Question: I have a vertical 'LinearLayout' with two 'TextView' inside it. The former contains a static text property (it's text never change) and the last contains a regressive timer. The image below shows both items:

I want to eliminate the blank space that both texts have both top and bottom. I've tried several approaches...
'''
android:includeFontPadding="false"
android:lineSpacingMultiplier="1"
android:lineSpacingExtra="0dp"
android:paddingTop="0dp"
android:paddingBottom="0dp"
android:layout_marginTop="0dp"
android:layout_marginBottom="0dp"
'''
...but none of them removed the space above the text. How can I make both texts close to each other without any extra space?
PS: I've found <URL>, but no one answered it.
---
Full layout code:
'''
<LinearLayout
android:id="@+id/boxTime"
android:orientation="vertical"
android:layout_width="wrap_content"
android:layout_height="wrap_content"
android:layout_alignParentTop="true"
android:layout_centerHorizontal="true"
android:layout_marginTop="20dp" >
<TextView
android:id="@+id/textRemainingTime2"
android:layout_width="wrap_content"
android:layout_heigh="wrap_content"
android:layout_gravity="center"
android:gravity="center_horizontal"
android:textSize="70sp"
android:includeFontPadding="false"
android:lineSpacingMultiplier="1"
android:lineSpacingExtra="0dp"
android:paddingTop="0dp"
android:paddingBottom="0dp"
android:layout_marginTop="0dp"
android:layout_marginBottom="0dp"
android:text="@string/title" />
<TextView
android:id="@+id/textRemainingTime"
android:layout_width="wrap_content"
android:layout_heigh="wrap_content"
android:layout_gravity="center"
android:gravity="center_horizontal"
android:includeFontPadding="false"
android:lineSpacingMultiplier="1"
android:lineSpacingExtra="0dp"
android:paddingTop="0dp"
android:paddingBottom="0dp"
android:layout_marginTop="0dp"
android:layout_marginBottom="0dp"
android:textSize="107sp"
android:text="@string/timer" />
</LinearLayout>
'''
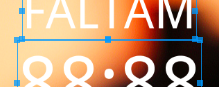
Answer: Try using negative margins. It may take a bit of playing with the numbers to get it right, but I've done it before and it worked out well.
'''
android:layout_marginTop="-5dp"
'''